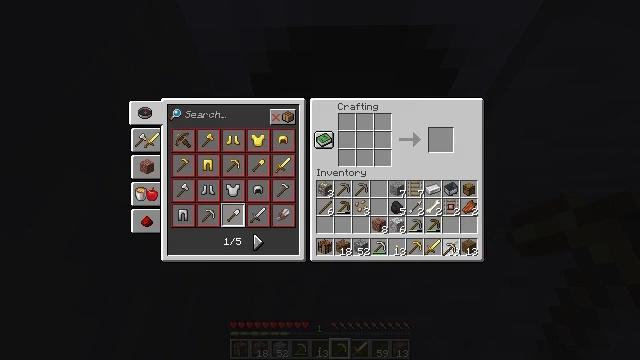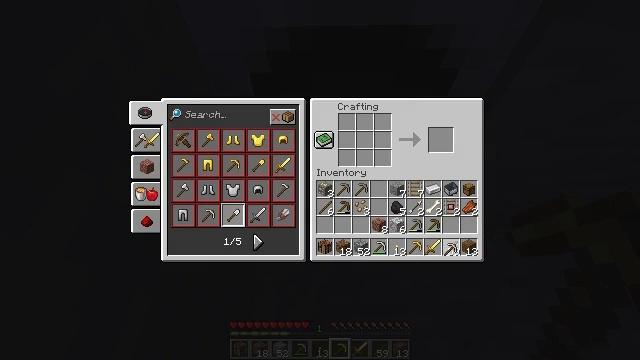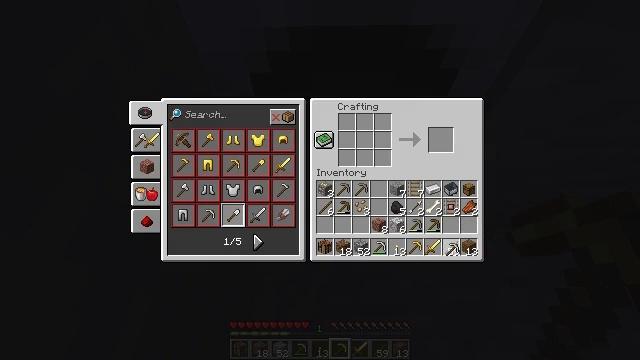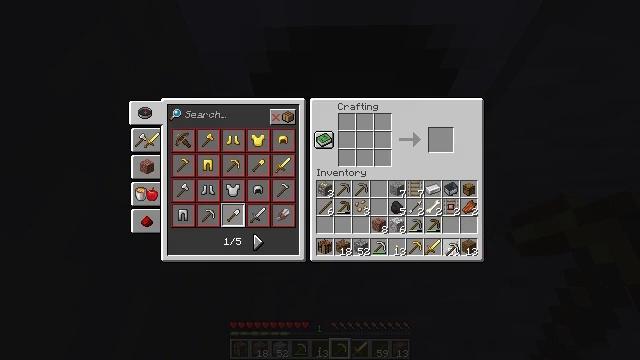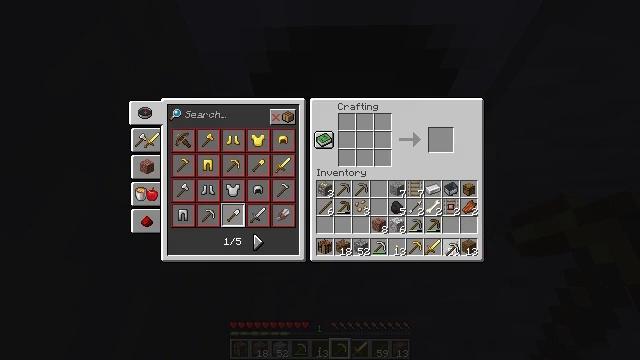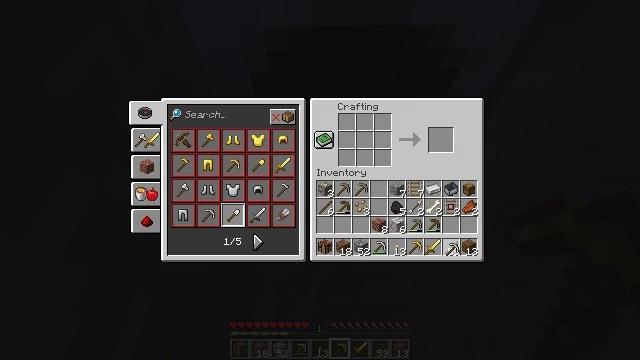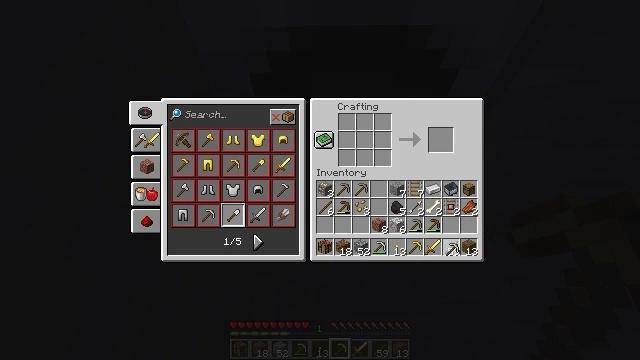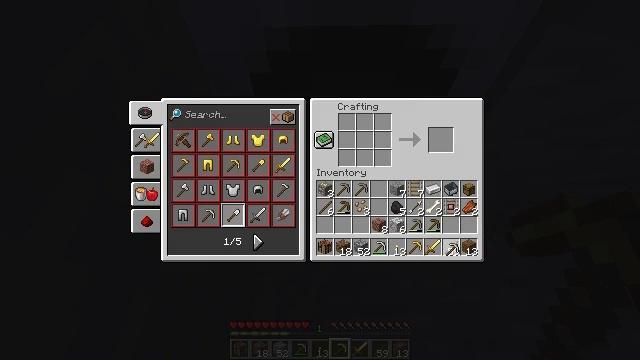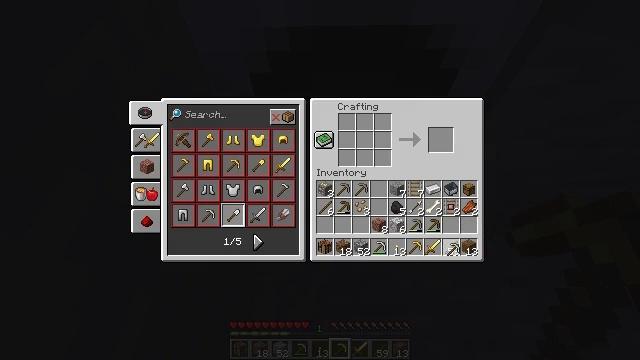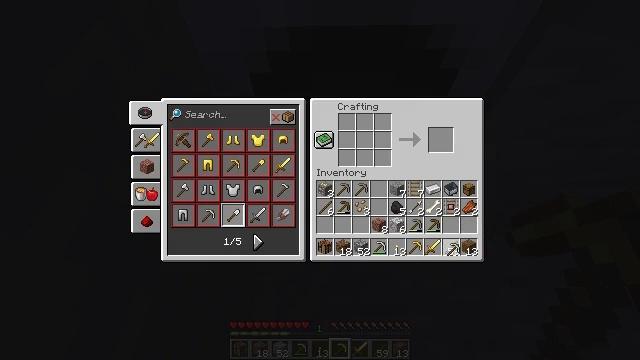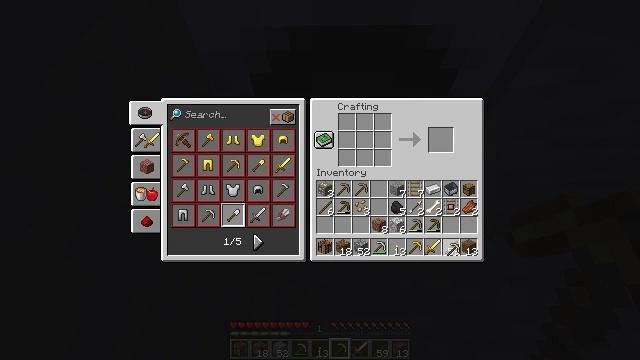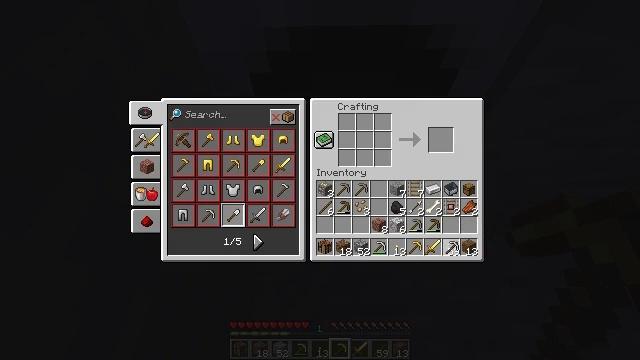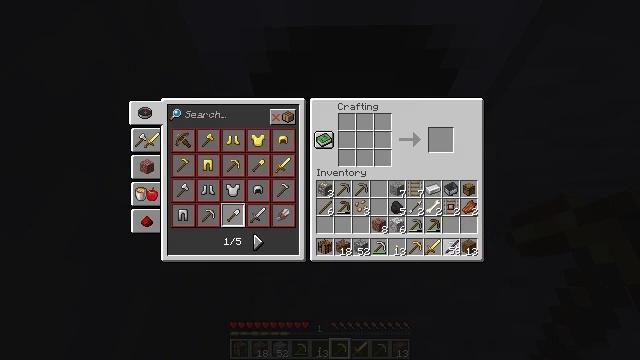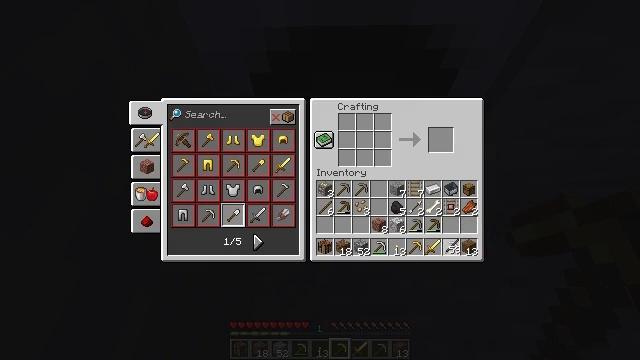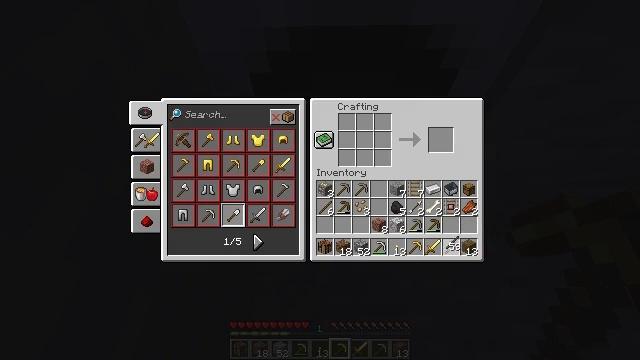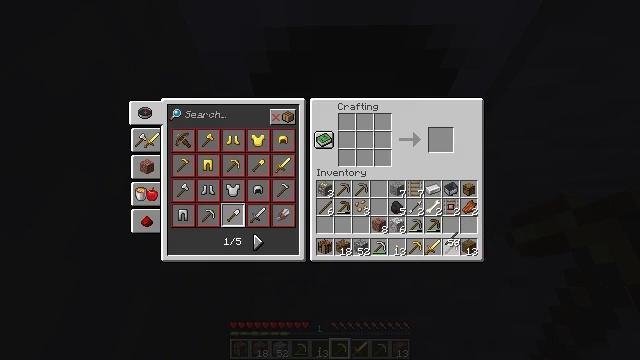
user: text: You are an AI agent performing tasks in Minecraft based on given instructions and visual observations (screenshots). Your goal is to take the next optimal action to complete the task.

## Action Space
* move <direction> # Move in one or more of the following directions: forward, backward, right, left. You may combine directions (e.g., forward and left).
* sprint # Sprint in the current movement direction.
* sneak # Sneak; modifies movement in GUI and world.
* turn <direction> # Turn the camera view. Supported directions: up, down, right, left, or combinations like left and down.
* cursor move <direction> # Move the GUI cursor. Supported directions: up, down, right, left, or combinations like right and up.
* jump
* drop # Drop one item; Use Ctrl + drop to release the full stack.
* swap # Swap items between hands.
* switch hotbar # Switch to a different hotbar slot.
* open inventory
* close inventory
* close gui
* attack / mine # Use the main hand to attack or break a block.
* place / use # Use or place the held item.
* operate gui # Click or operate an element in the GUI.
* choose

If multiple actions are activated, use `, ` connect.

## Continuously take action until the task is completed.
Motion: motion action
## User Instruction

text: Reclaim the furnace for later use.
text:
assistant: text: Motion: no_op
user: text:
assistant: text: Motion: no_op
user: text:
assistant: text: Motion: no_op
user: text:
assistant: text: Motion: no_op
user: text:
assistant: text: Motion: no_op
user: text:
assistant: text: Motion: no_op
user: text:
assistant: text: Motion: no_op
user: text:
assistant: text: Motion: operate gui
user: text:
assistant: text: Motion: operate gui
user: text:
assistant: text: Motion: operate gui
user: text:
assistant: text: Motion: operate gui
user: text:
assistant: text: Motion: no_op
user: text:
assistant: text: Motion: no_op
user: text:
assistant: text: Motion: no_op
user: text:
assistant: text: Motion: no_op
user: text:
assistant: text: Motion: no_op
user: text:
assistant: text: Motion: no_op
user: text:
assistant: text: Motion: no_op
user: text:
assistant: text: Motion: no_op
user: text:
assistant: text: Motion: no_op
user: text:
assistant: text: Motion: no_op
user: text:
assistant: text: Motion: no_op
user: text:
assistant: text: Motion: operate gui
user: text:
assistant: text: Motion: operate gui
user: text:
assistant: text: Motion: operate gui
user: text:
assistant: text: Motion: operate gui
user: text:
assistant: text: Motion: no_op
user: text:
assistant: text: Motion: no_op
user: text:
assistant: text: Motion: no_op
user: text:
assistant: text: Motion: no_op